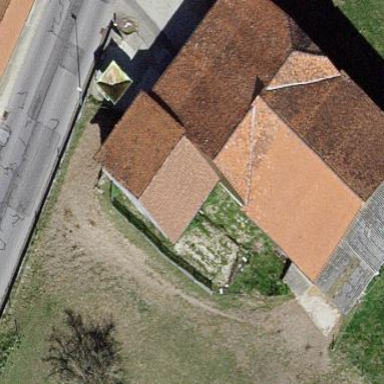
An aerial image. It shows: Farm building.